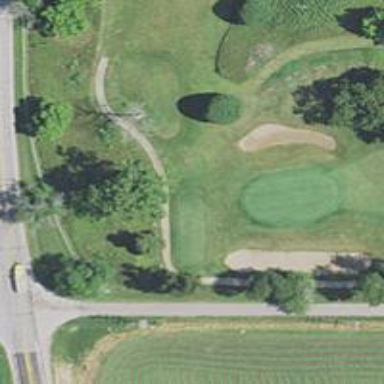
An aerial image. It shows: Service road designated as golf cart path.